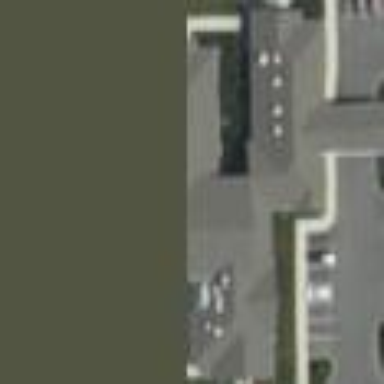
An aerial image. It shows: Nursing home.